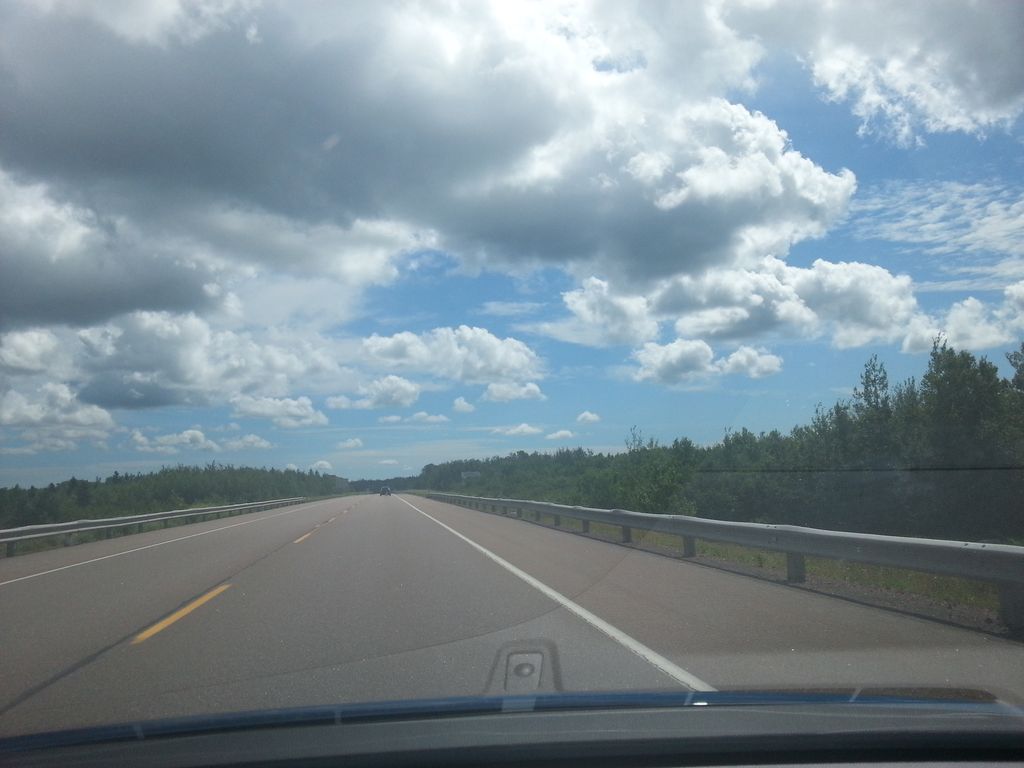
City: charlottetown